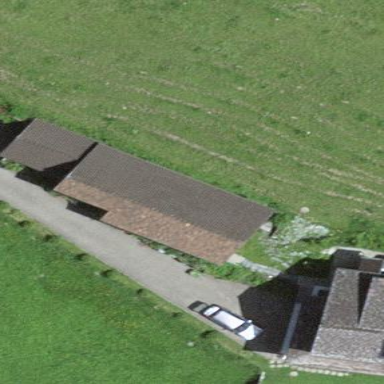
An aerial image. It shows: Farm auxiliary building with gabled roof.